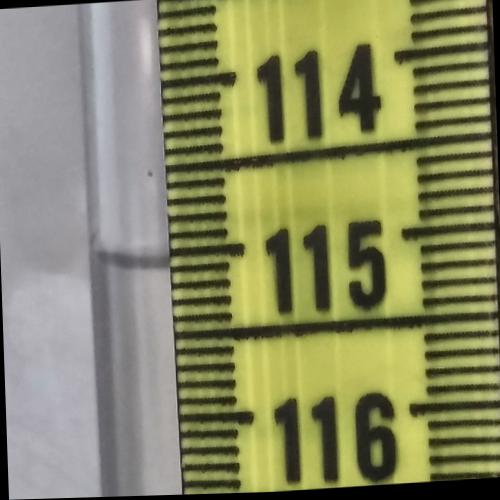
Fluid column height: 115.1 cm